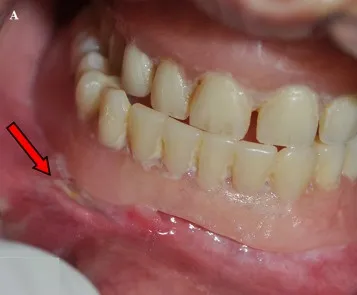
Ulceration in contact with the edge of ill-fitting prosthesis.
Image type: medical_photograph (oral_photograph)